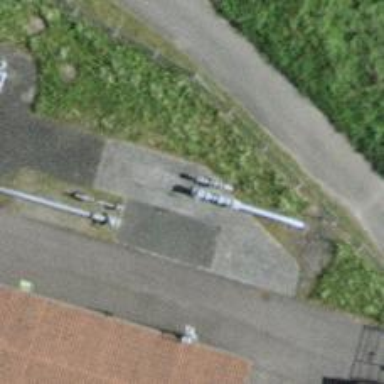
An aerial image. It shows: Pipeline structure.